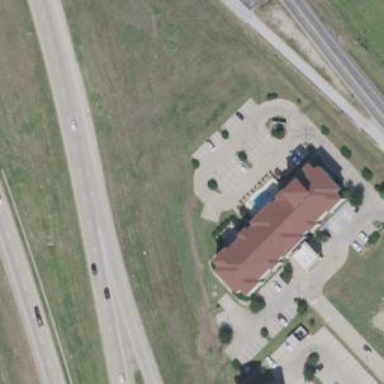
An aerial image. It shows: Hotel building.